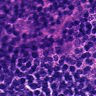
Metastatic tissue present: no